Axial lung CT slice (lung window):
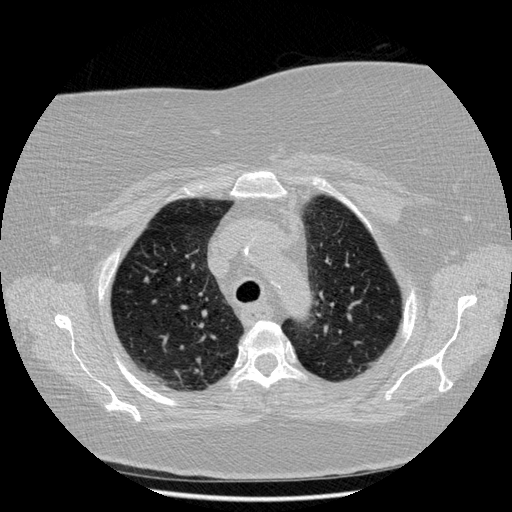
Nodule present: yes
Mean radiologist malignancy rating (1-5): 2.333